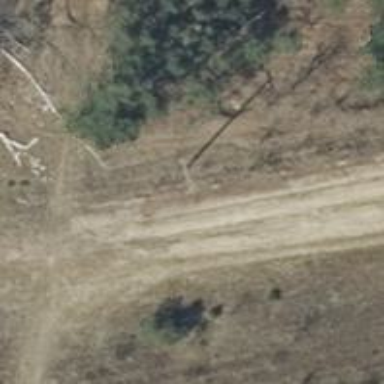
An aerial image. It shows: Power pole.